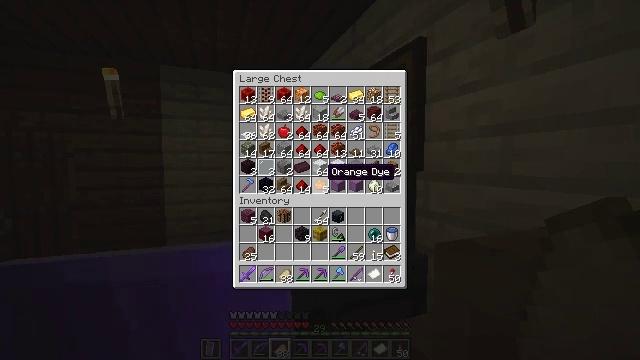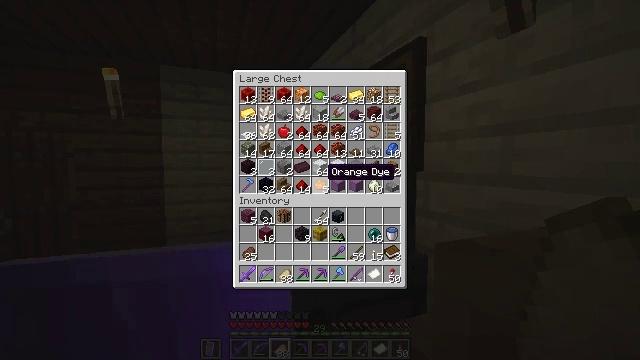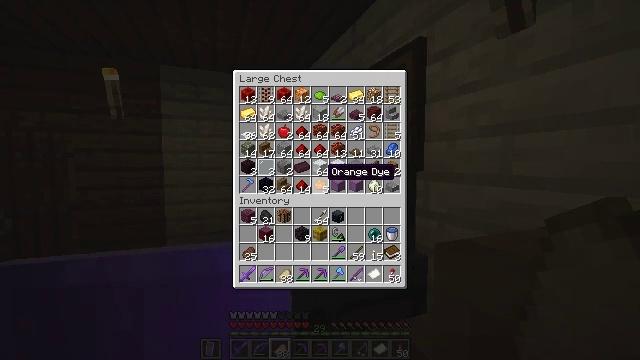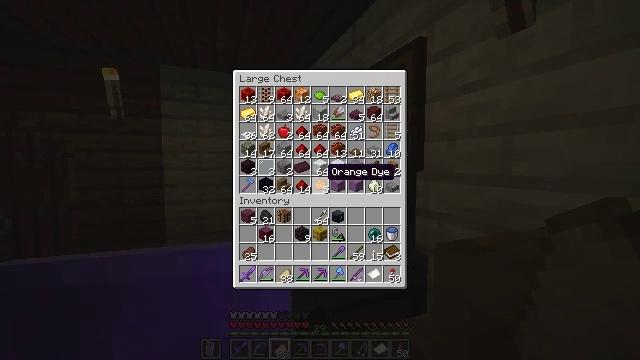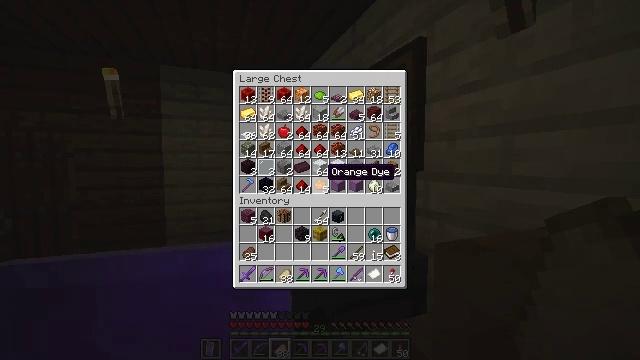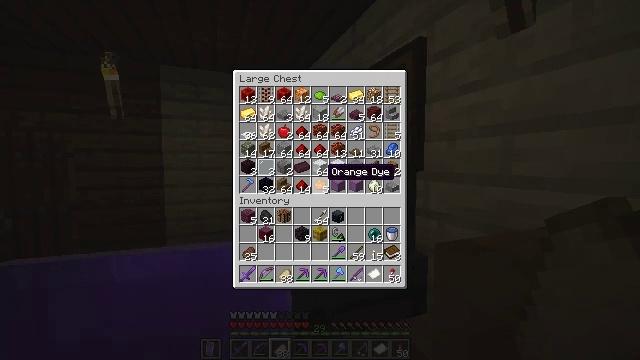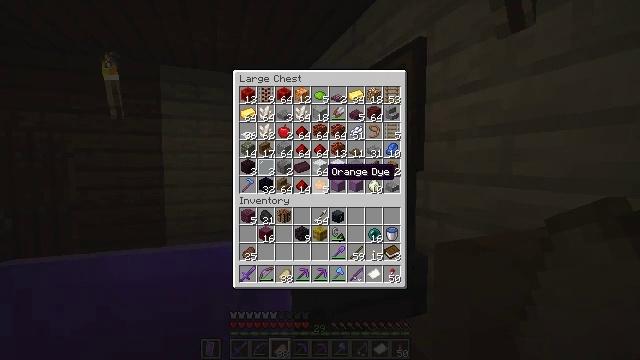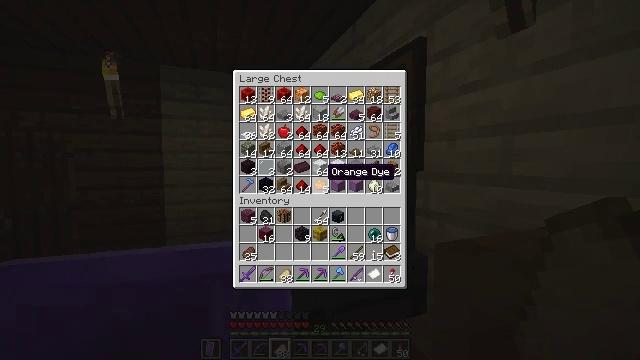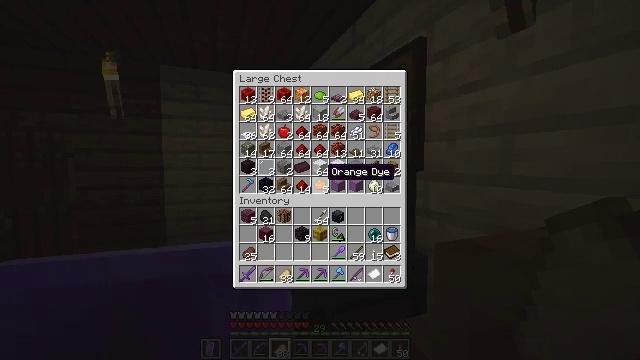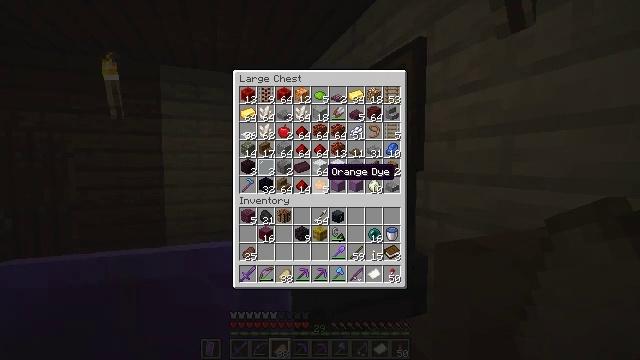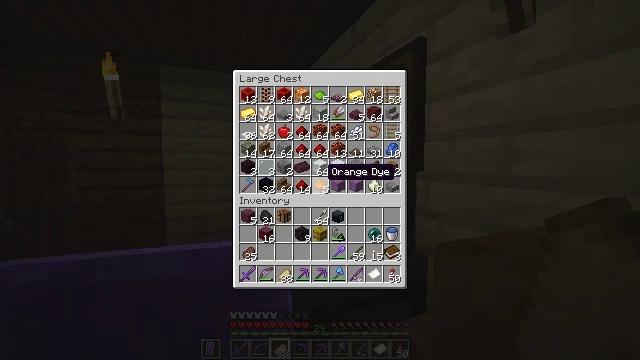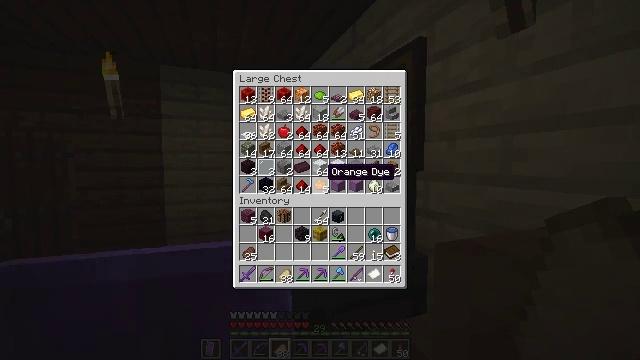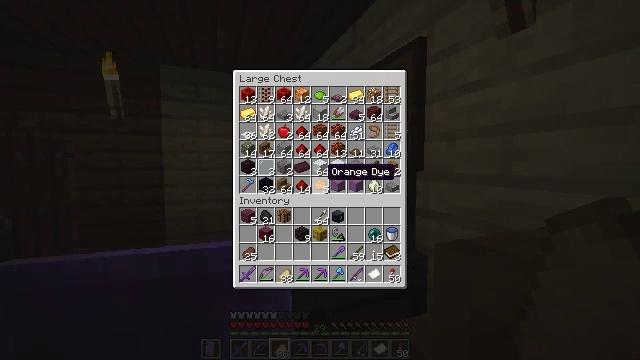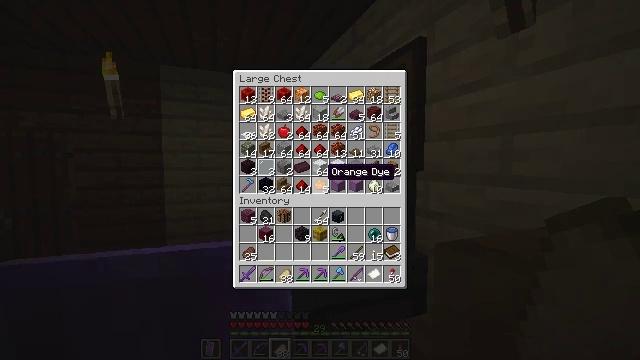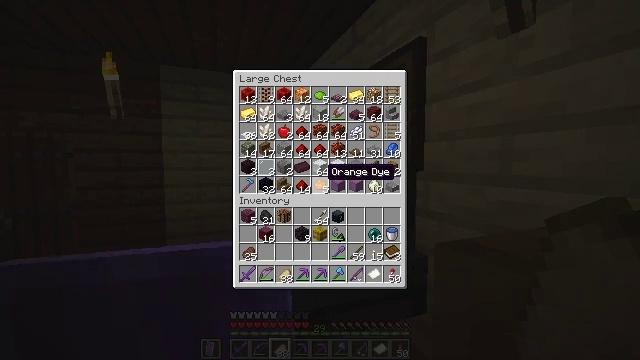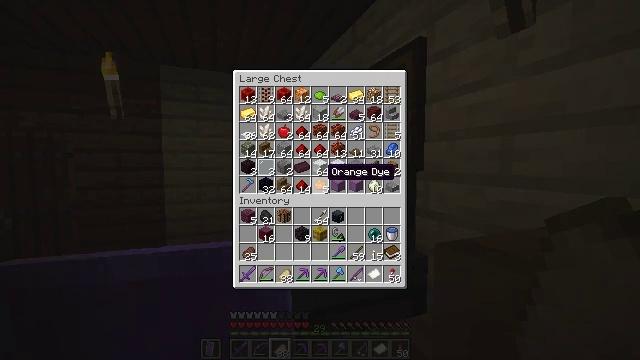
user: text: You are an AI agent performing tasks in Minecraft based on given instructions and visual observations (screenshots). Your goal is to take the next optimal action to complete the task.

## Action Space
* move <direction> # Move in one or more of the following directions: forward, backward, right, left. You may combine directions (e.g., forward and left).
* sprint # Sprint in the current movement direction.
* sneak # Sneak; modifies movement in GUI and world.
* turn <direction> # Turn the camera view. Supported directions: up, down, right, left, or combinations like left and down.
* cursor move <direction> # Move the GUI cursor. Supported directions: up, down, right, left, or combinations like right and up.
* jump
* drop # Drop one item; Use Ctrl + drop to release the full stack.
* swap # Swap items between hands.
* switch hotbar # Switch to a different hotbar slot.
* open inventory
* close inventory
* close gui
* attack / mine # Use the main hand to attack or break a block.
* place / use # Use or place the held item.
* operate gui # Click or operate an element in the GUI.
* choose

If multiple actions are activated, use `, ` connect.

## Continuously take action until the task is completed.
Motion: motion action
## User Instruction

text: Make crimson planks from crimson stems.
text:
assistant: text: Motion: no_op
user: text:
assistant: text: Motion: no_op
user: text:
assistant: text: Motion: no_op
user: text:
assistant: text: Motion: no_op
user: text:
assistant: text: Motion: no_op
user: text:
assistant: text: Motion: no_op
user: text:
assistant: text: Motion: no_op
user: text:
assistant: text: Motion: no_op
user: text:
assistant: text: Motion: no_op
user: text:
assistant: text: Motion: no_op
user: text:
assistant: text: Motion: no_op
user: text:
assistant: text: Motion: no_op
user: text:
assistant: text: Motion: no_op
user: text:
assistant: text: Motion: no_op
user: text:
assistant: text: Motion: no_op
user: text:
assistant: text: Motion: no_op
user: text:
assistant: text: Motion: no_op
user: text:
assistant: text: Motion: no_op
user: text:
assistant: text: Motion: no_op
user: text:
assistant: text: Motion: no_op
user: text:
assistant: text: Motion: no_op
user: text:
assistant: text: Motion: no_op
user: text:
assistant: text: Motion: no_op
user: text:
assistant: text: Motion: no_op
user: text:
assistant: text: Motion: no_op
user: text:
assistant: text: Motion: no_op
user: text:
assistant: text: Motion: no_op
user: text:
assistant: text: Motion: no_op
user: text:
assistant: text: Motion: no_op
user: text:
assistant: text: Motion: no_op